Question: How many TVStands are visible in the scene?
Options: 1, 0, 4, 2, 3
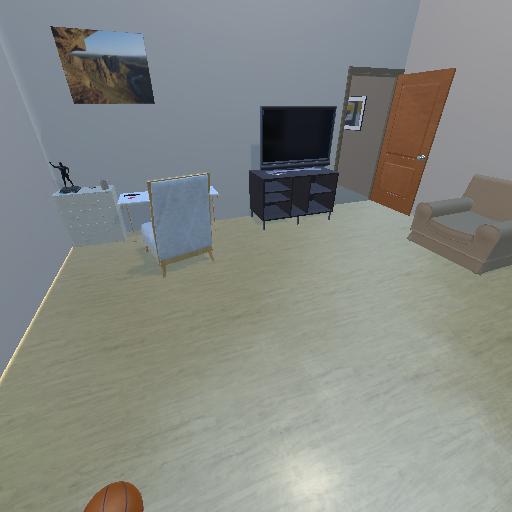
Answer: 1